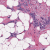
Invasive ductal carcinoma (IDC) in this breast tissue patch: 1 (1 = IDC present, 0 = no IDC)